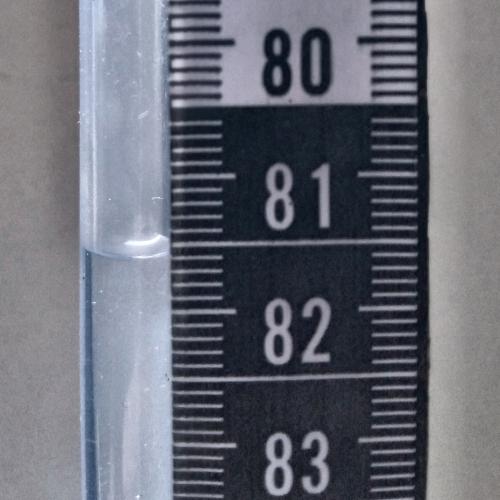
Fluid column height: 81.6 cm